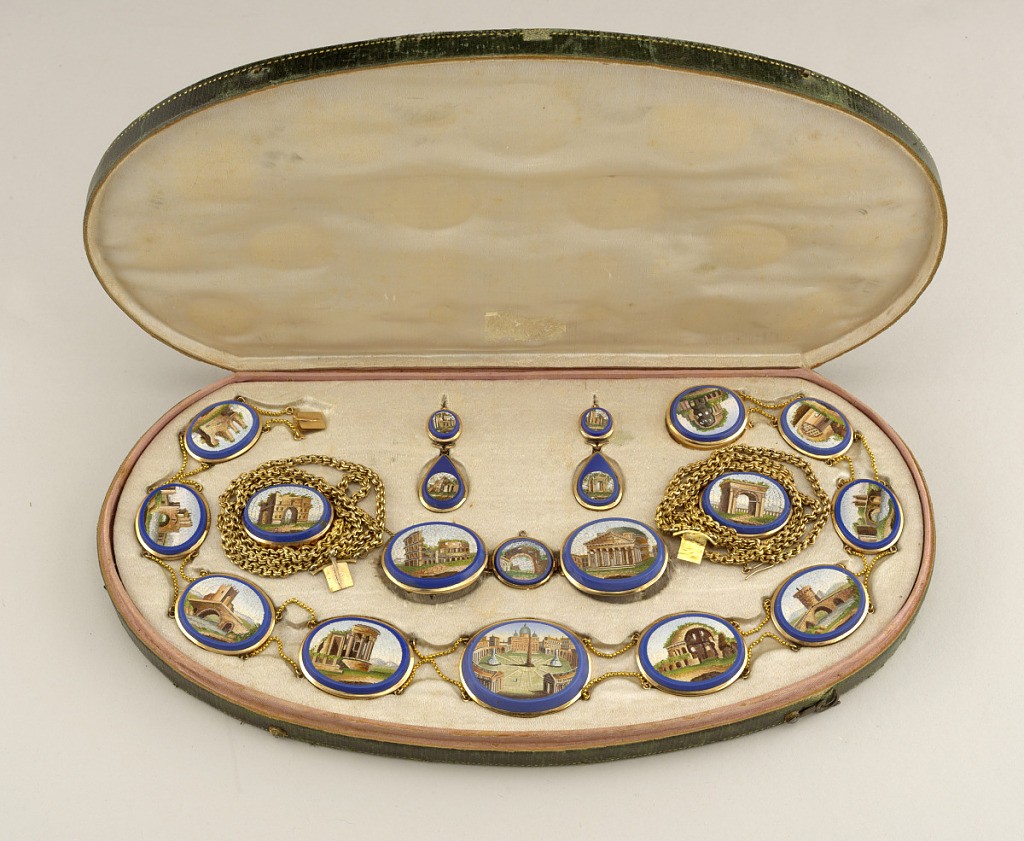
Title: Micro-mosaic
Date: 1800–1825
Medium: Gold sheet and wire, glass mosaics
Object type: Bracelet
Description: Gold bracelet of three chains connected to one oval. Oval is outlined in blue with an inner image of Italian architecture. Bracelet is part of a set.